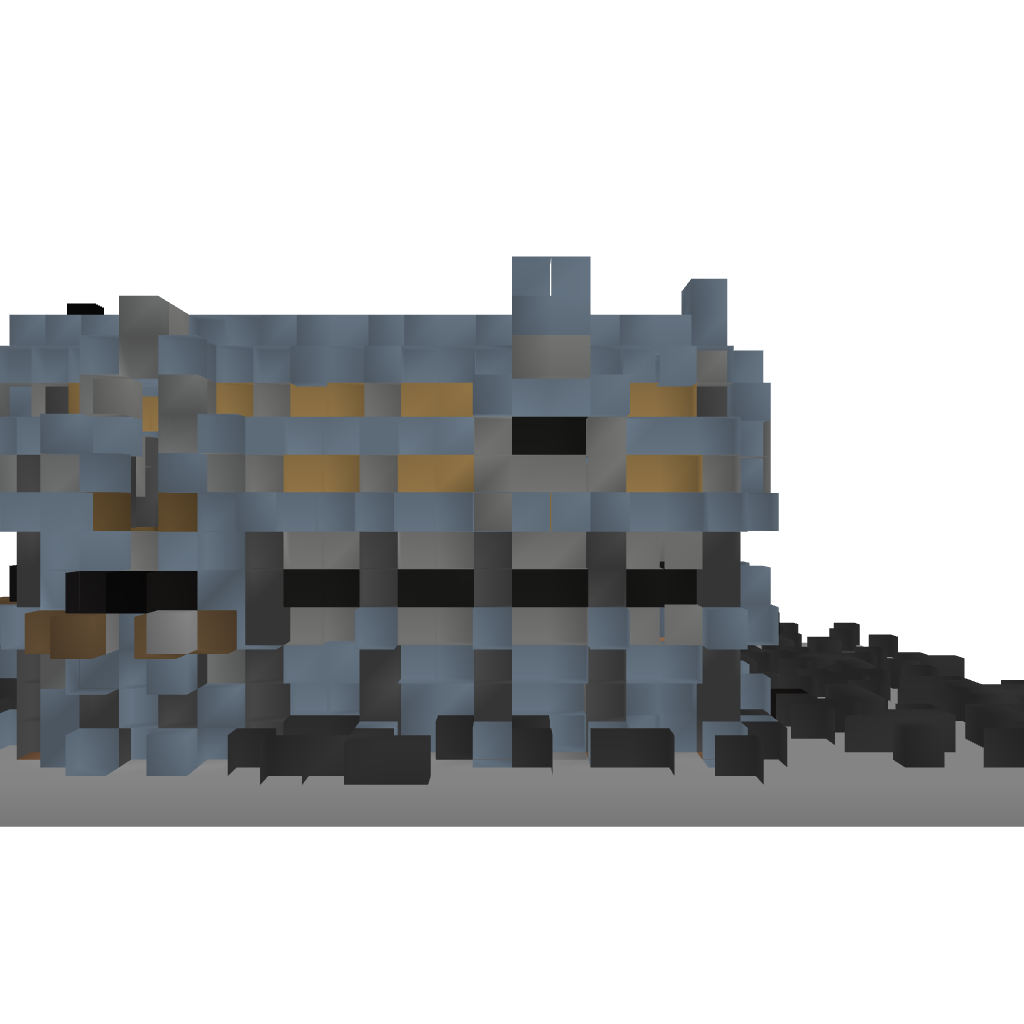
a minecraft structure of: Medieval House #3